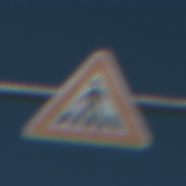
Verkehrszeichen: FussgaengerueberwegRechts
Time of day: Midday
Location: Outdoor (Special)
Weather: PartlyCloudy
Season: NotSpecified
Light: Natural